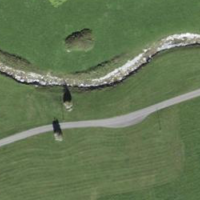
EUNIS habitat code: 23
Species observed at this site:
Pimpinella major